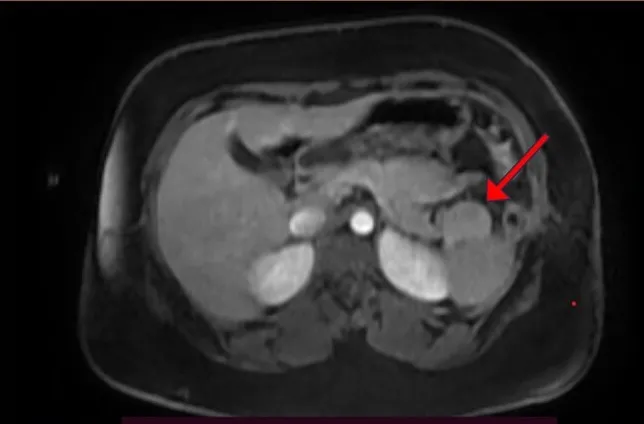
Axial section of the abdominal magnetic resonance imaging scan:an oval-shaped, well-marginated, T1-isointense to splenic parenchymal, T2-hyperintense mass lesion with no restricted diffusion in diffusion-weighted imaging/apparent diffusion coefficient images, measuring 3.64 x 3.72 x 2.63 cm in H x T x AP diameter.
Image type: radiology (mri)